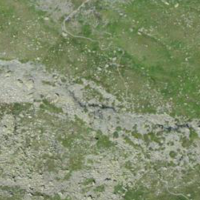
EUNIS habitat code: 48
Species observed at this site:
Juncus jacquinii